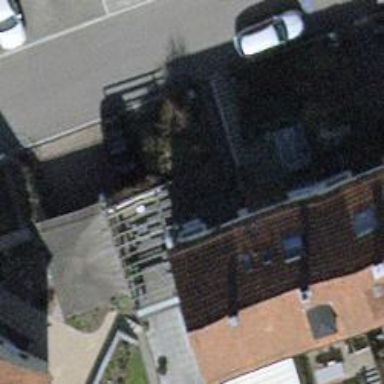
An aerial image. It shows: Building with tiled roof.